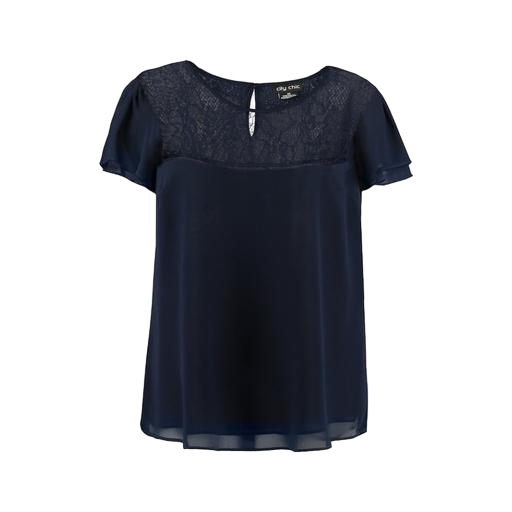
lace-yoke t-shirt, blue double layer short sleeve lace top, short-sleeve top only macy, white background